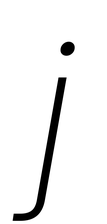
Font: Poppins-ExtraLightItalic